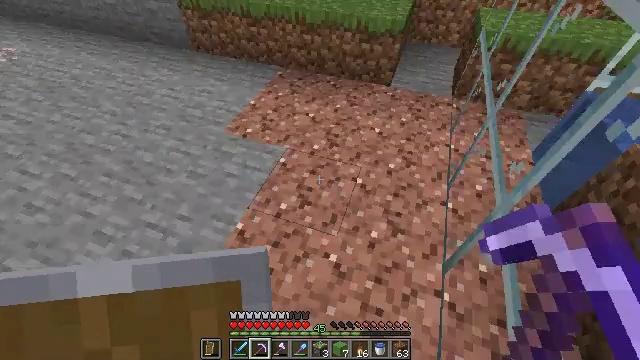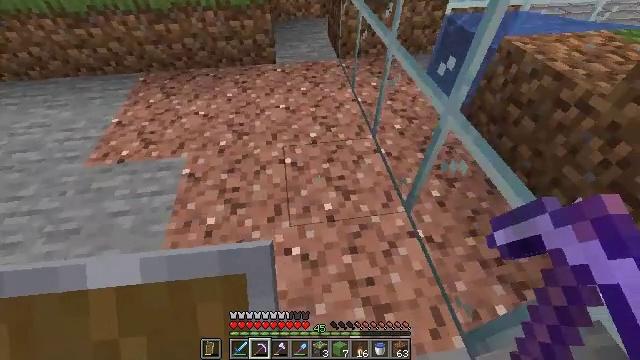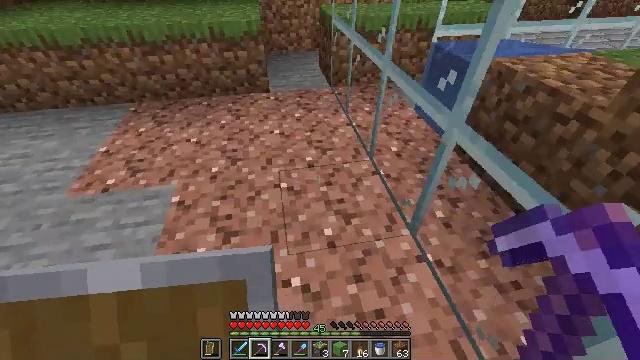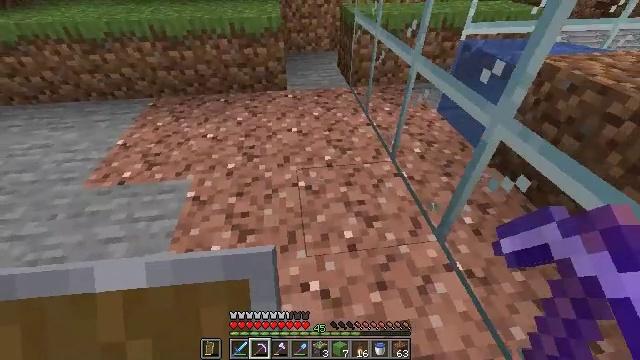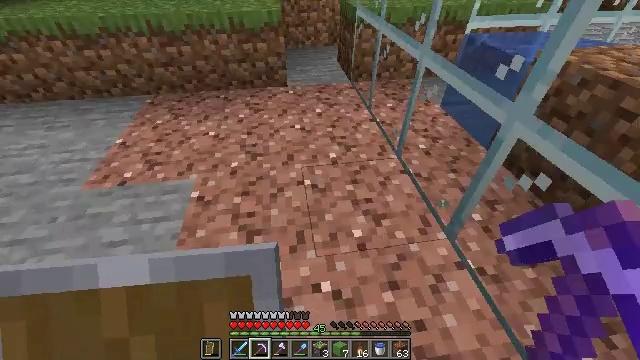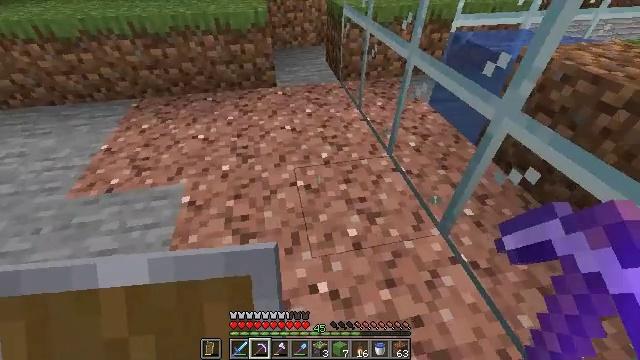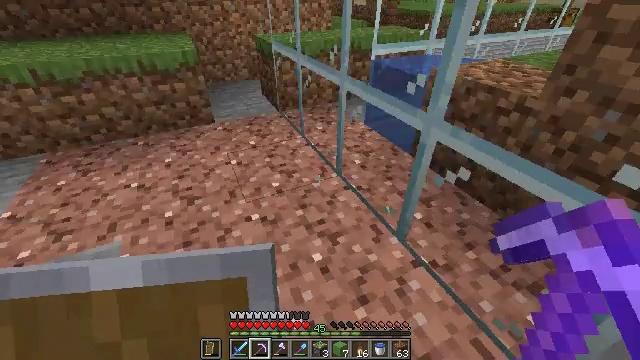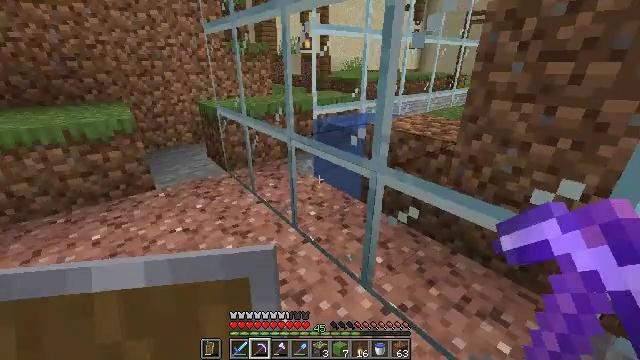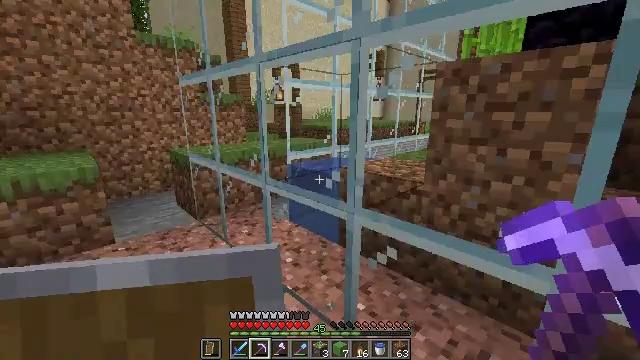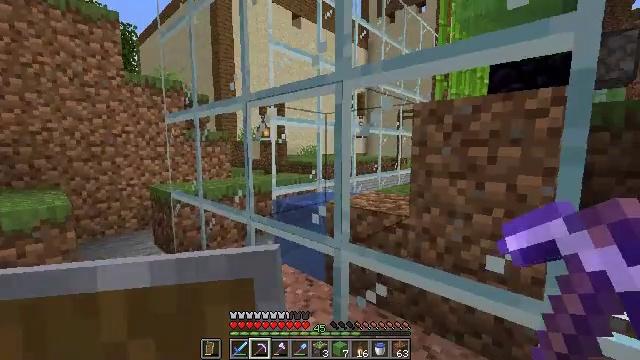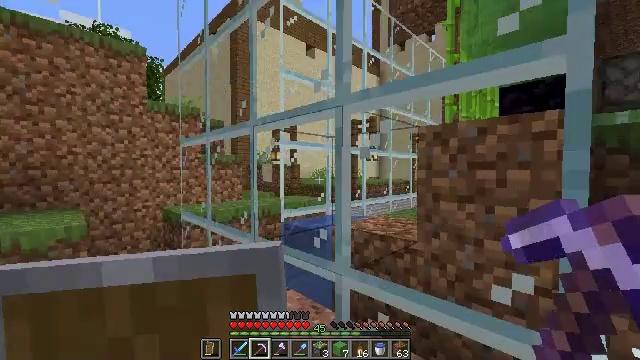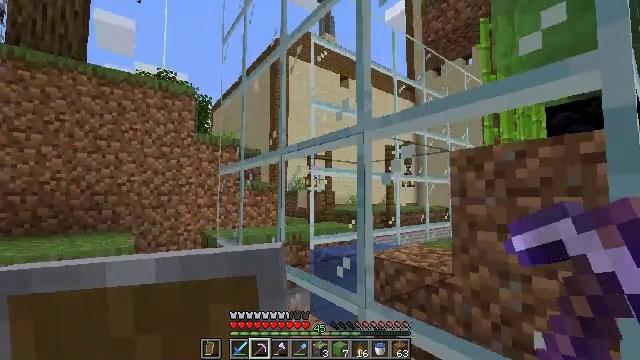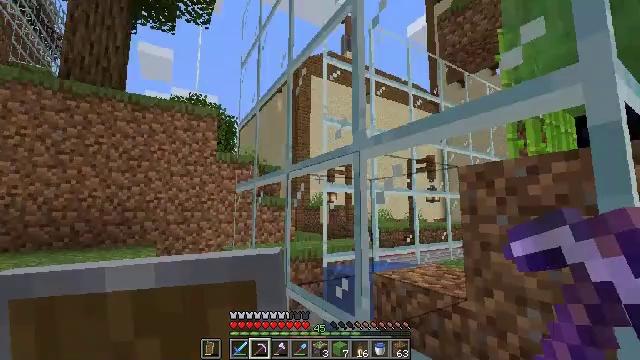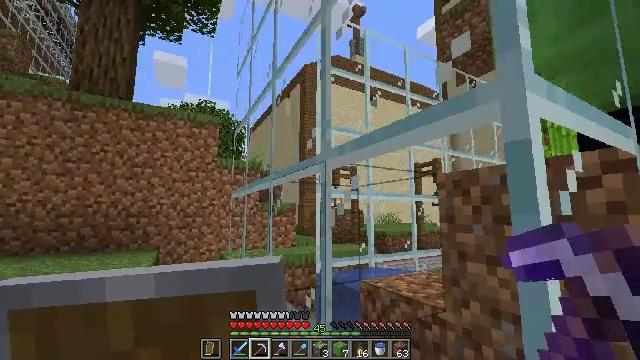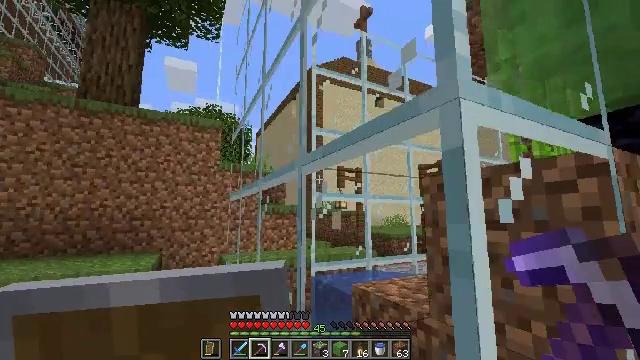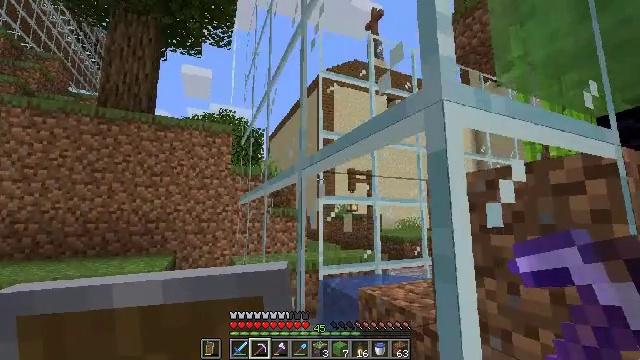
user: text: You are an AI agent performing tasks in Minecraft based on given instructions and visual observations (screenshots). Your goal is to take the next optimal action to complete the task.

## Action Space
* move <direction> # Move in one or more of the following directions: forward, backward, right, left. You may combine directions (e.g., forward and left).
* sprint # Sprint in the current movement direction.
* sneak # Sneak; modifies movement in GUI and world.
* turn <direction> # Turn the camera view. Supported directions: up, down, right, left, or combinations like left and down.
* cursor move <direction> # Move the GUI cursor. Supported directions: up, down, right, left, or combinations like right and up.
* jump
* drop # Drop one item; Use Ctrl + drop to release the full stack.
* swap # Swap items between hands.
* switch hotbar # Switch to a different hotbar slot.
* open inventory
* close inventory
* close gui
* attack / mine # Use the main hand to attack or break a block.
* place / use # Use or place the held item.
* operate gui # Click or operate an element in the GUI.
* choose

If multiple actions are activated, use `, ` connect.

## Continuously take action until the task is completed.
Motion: motion action
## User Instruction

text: Break the glass block.
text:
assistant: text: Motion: move forward, turn right
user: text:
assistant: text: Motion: move forward, turn right and up
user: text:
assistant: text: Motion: turn left
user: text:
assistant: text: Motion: turn right and down
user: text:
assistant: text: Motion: turn right
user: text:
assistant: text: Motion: turn right and up
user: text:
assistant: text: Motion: turn right and up
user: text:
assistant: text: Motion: turn right and up
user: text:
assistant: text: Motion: turn right and up
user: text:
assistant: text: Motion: move right, turn left and up
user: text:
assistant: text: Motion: move right, turn left and up
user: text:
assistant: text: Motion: move right, turn left and up
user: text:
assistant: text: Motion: move right, turn left
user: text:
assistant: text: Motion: move right, turn left
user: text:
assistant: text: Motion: move right, turn left
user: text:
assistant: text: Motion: move right, turn left
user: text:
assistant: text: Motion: turn left
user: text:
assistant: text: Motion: turn left, attack / mine
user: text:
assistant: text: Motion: turn left, attack / mine
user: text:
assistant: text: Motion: attack / mine
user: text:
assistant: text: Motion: attack / mine
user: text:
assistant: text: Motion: attack / mine
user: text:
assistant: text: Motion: attack / mine
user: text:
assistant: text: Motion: attack / mine
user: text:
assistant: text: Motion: attack / mine
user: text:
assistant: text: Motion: attack / mine
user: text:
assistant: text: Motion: turn up, attack / mine
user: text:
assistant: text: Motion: turn up, attack / mine
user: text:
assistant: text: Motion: turn up, attack / mine
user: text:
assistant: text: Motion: turn up, attack / mine